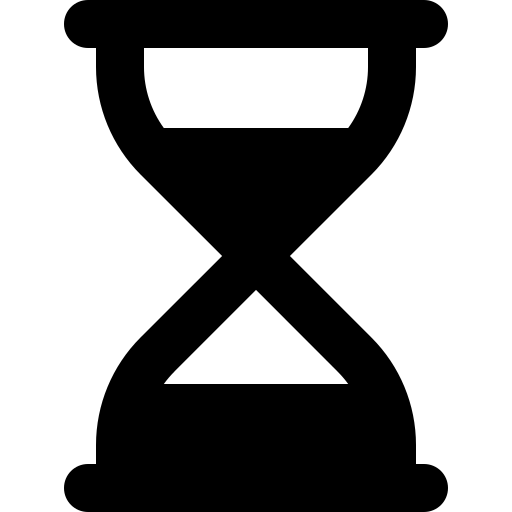
Tags: icon, FontAwesome, fa-icon, outline, hourglass, half